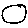
Label: circle